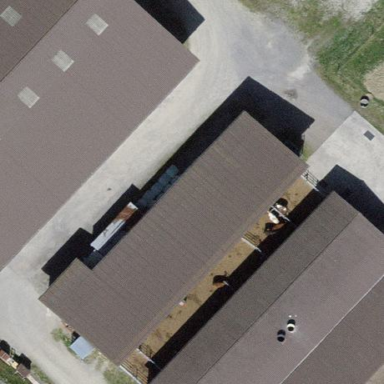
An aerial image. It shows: View of roof of building.